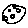
Label: moon